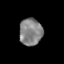
Tissue: lung
Cell type: Epithelial cells
Senescence score: 0.2339
Nuclear area (px): 611
Mean DAPI intensity: 130.771